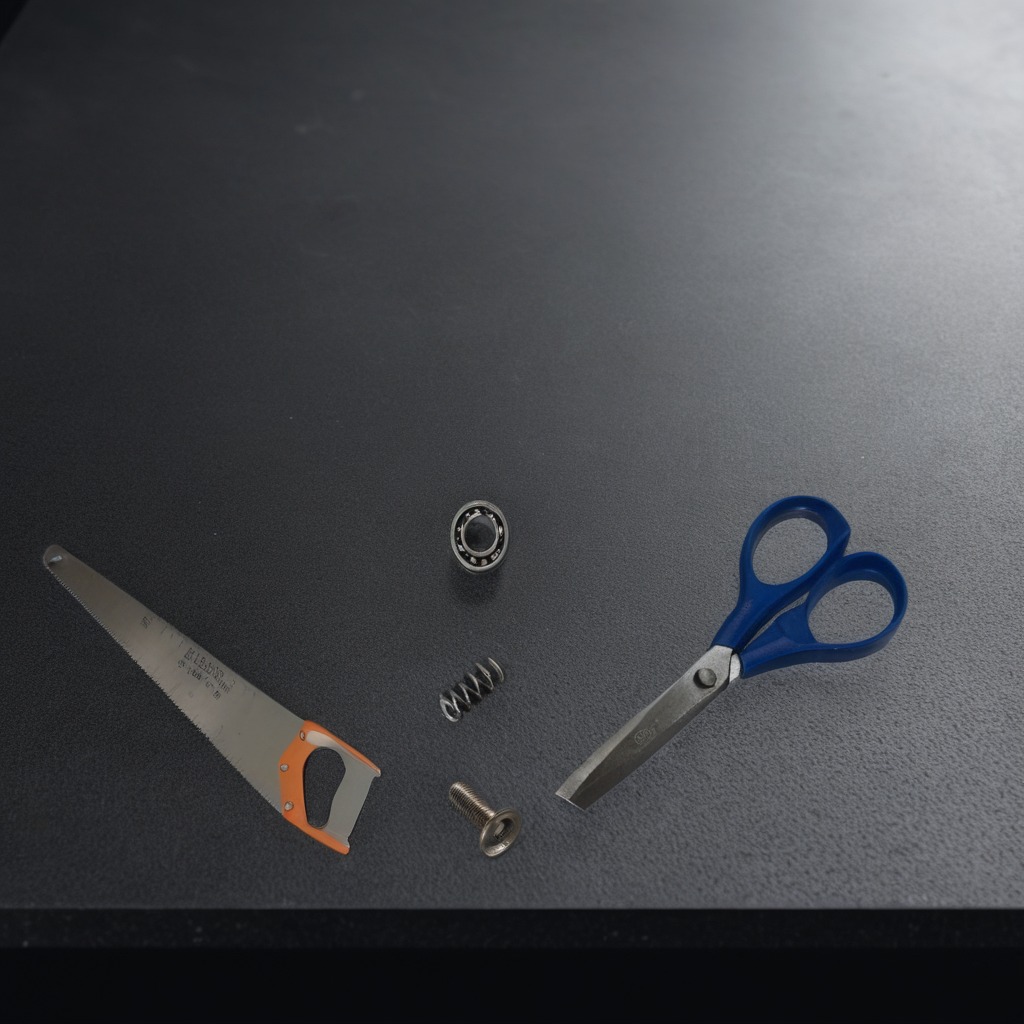
A ball bearing, a machine screw, a spring, a saw, and scissors are lying on the granite tabletop.